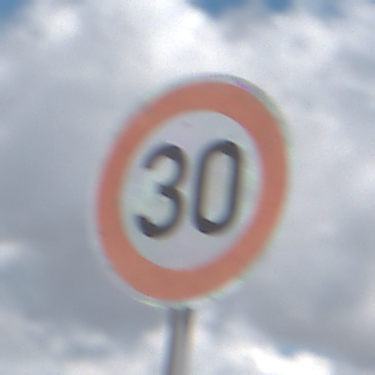
Verkehrszeichen: Geschwindigkeit30
Umgebung: Outdoor, Nature
Tageszeit: Midday
Wetter: PartlyCloudy
Licht: Natural
Jahreszeit: NotSpecified
Kontrast: HighContrast